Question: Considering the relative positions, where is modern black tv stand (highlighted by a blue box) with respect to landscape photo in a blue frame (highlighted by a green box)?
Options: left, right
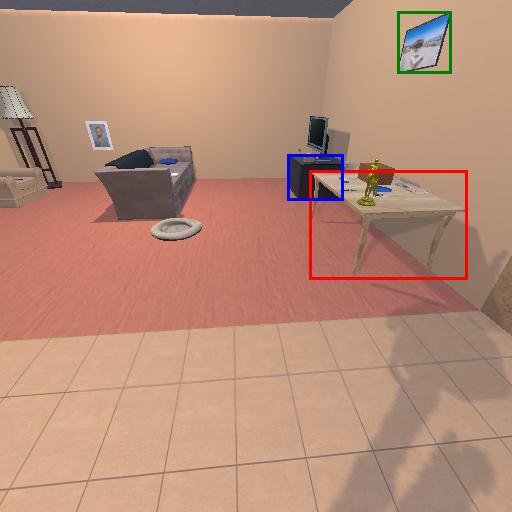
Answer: left